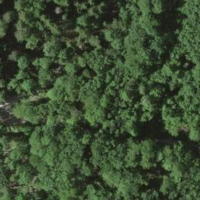
EUNIS habitat code: 41
Species observed at this site:
Melittis melissophyllum